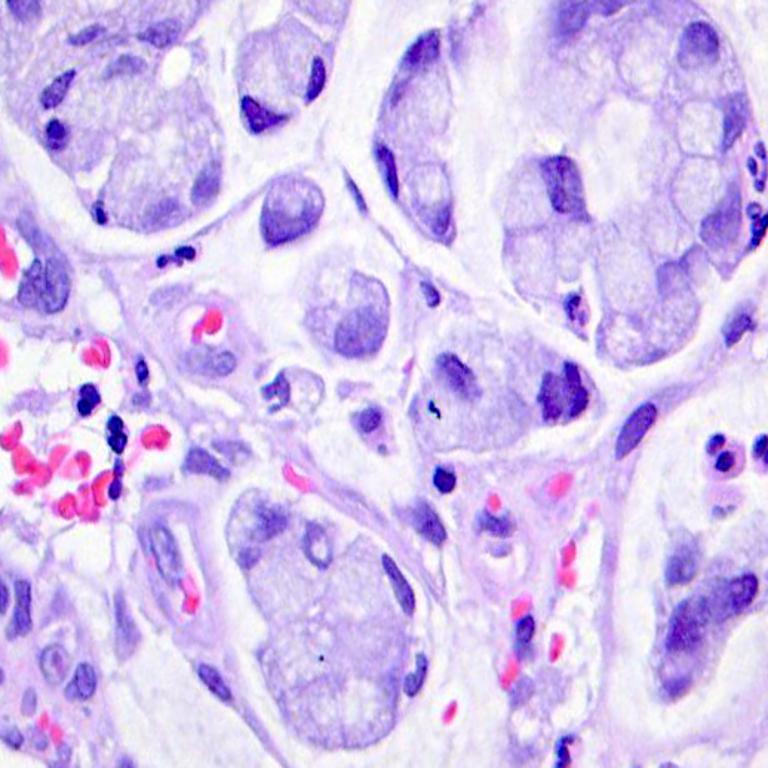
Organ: colon
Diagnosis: adenocarcinomas